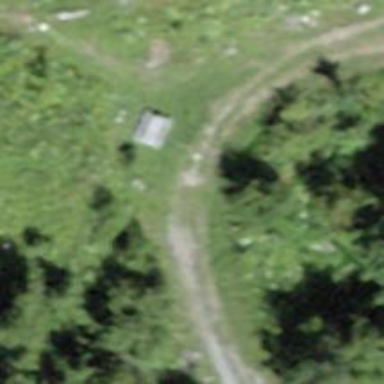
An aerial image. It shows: Picnic table located in leisure land area.